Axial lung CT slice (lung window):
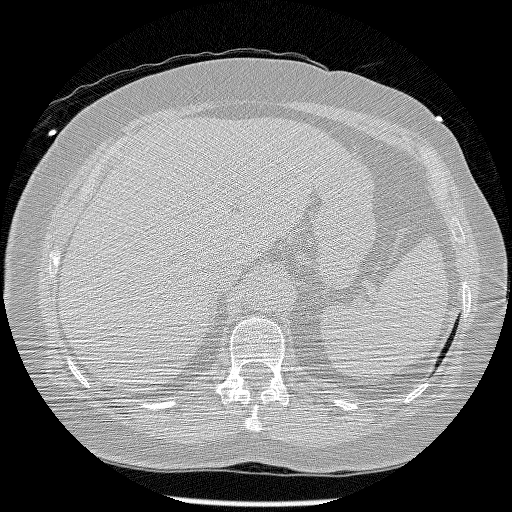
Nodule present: no